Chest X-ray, AP view. Patient: 22 years old, sex M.
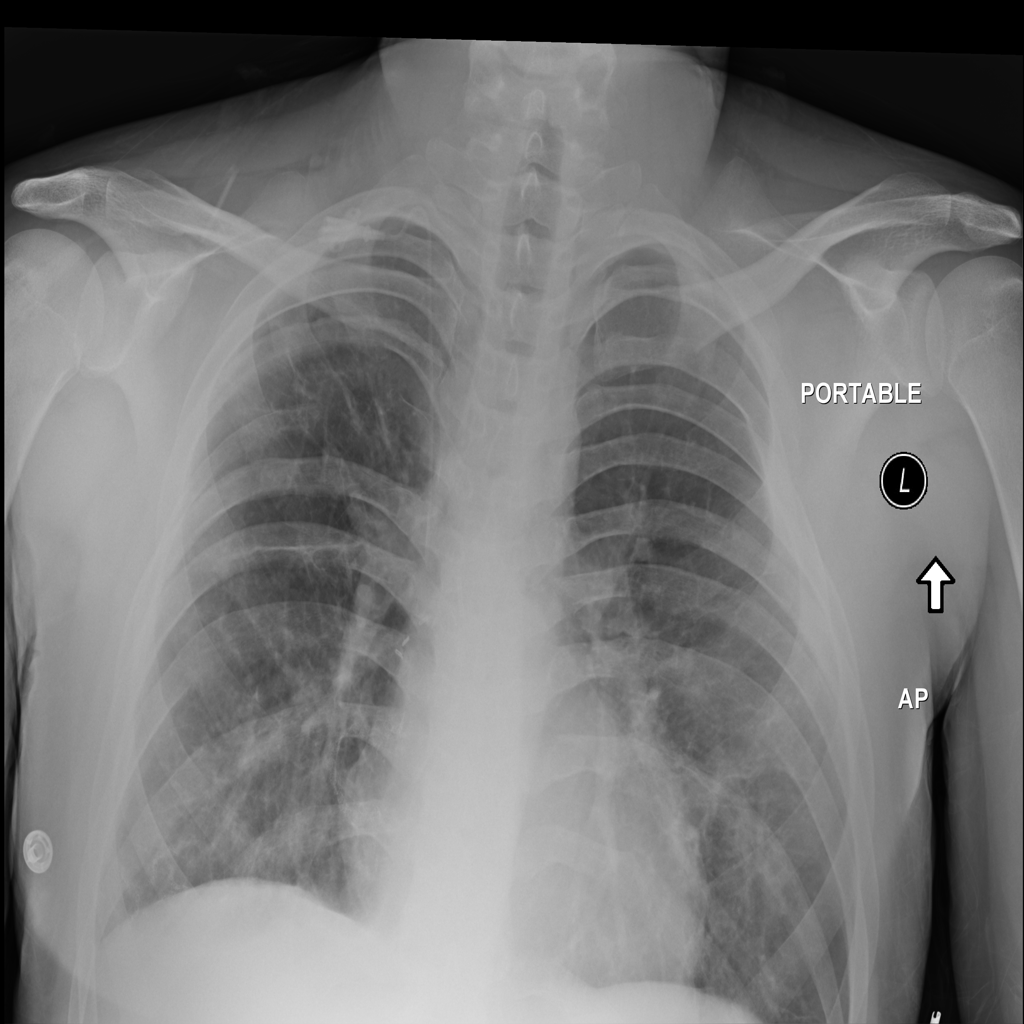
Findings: No Finding